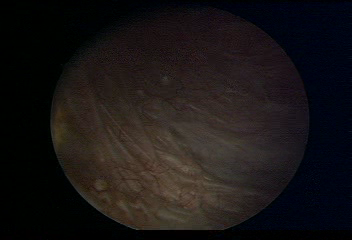
Modality: WLC
Class: Normal mucosa
Bladder cancer association: No